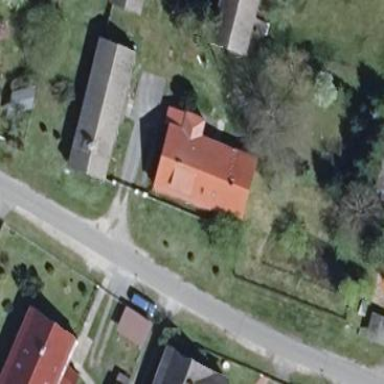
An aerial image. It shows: Gabled house with red roof. The roof is oriented along the house.